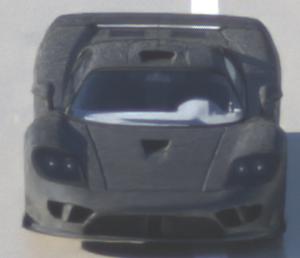
Make: Saleen
Model: S7
Detailed model: -
Model produced from: 2000
Model produced until: 2008
Doors: 2
Color: gray
Road condition: wet road
Daytime: sunrise or sunset
Contrast: medium contrast